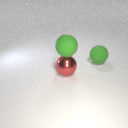
large green rubber sphere above large red metal sphere